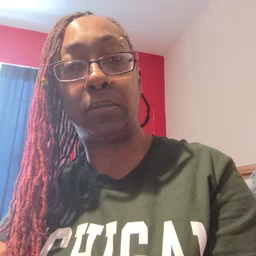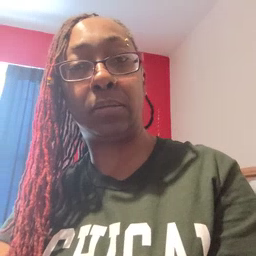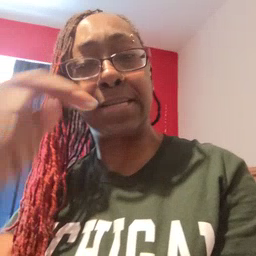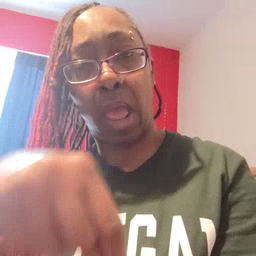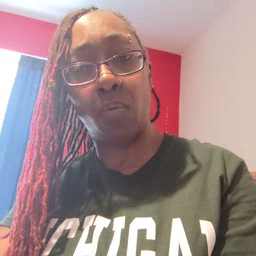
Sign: down